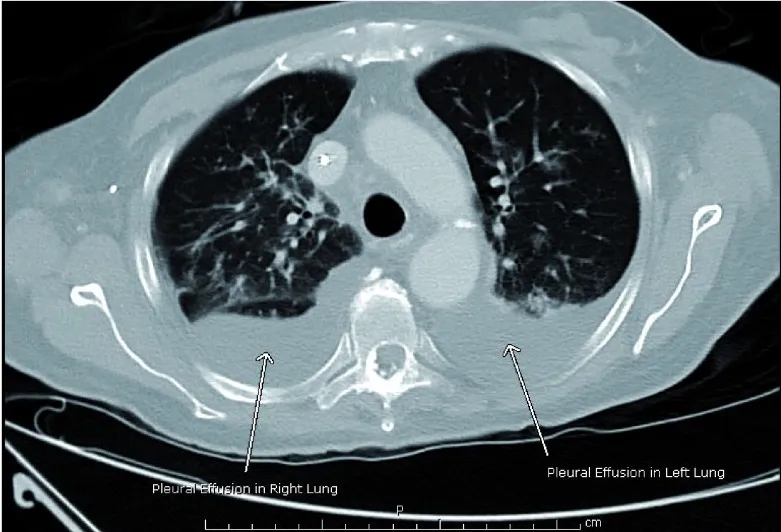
CT of the chest during hospitalization. . CT of the chest showing nodular opacities that persisted in both lung fields and worsening bilateral pleural effusions (arrows).
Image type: radiology (ct)